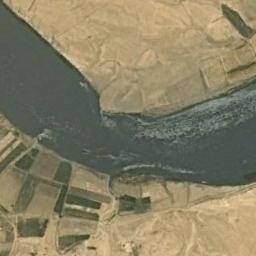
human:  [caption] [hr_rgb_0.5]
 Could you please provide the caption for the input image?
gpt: The deep blue river goes through the wasteland but some fields are next to the river .

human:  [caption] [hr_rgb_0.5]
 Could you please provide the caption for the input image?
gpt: There are many neat places beside the river .

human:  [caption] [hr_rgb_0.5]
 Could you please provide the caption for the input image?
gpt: The river goes through bare land and green farmland .

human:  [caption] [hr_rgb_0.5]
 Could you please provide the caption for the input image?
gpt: A broad blue-blue river that bends at approximately a right angle, With yellow desert on both sides, And a little green and tan mixed fields, .

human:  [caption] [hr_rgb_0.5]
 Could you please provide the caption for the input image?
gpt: There are some farmlands and a yellow desert near the river .